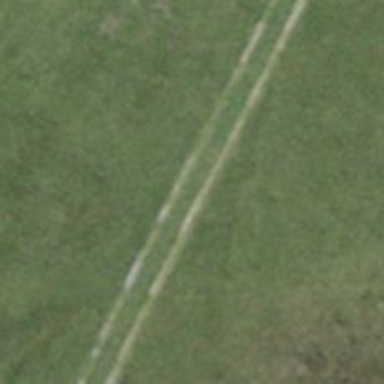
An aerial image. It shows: Track with grade 5 tracktype.